Interaction volume radius: 5 \u00c5
Interaction volume height: 20 \u00c5
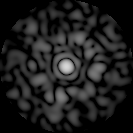
Disorder parameter: 0.8306